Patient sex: M
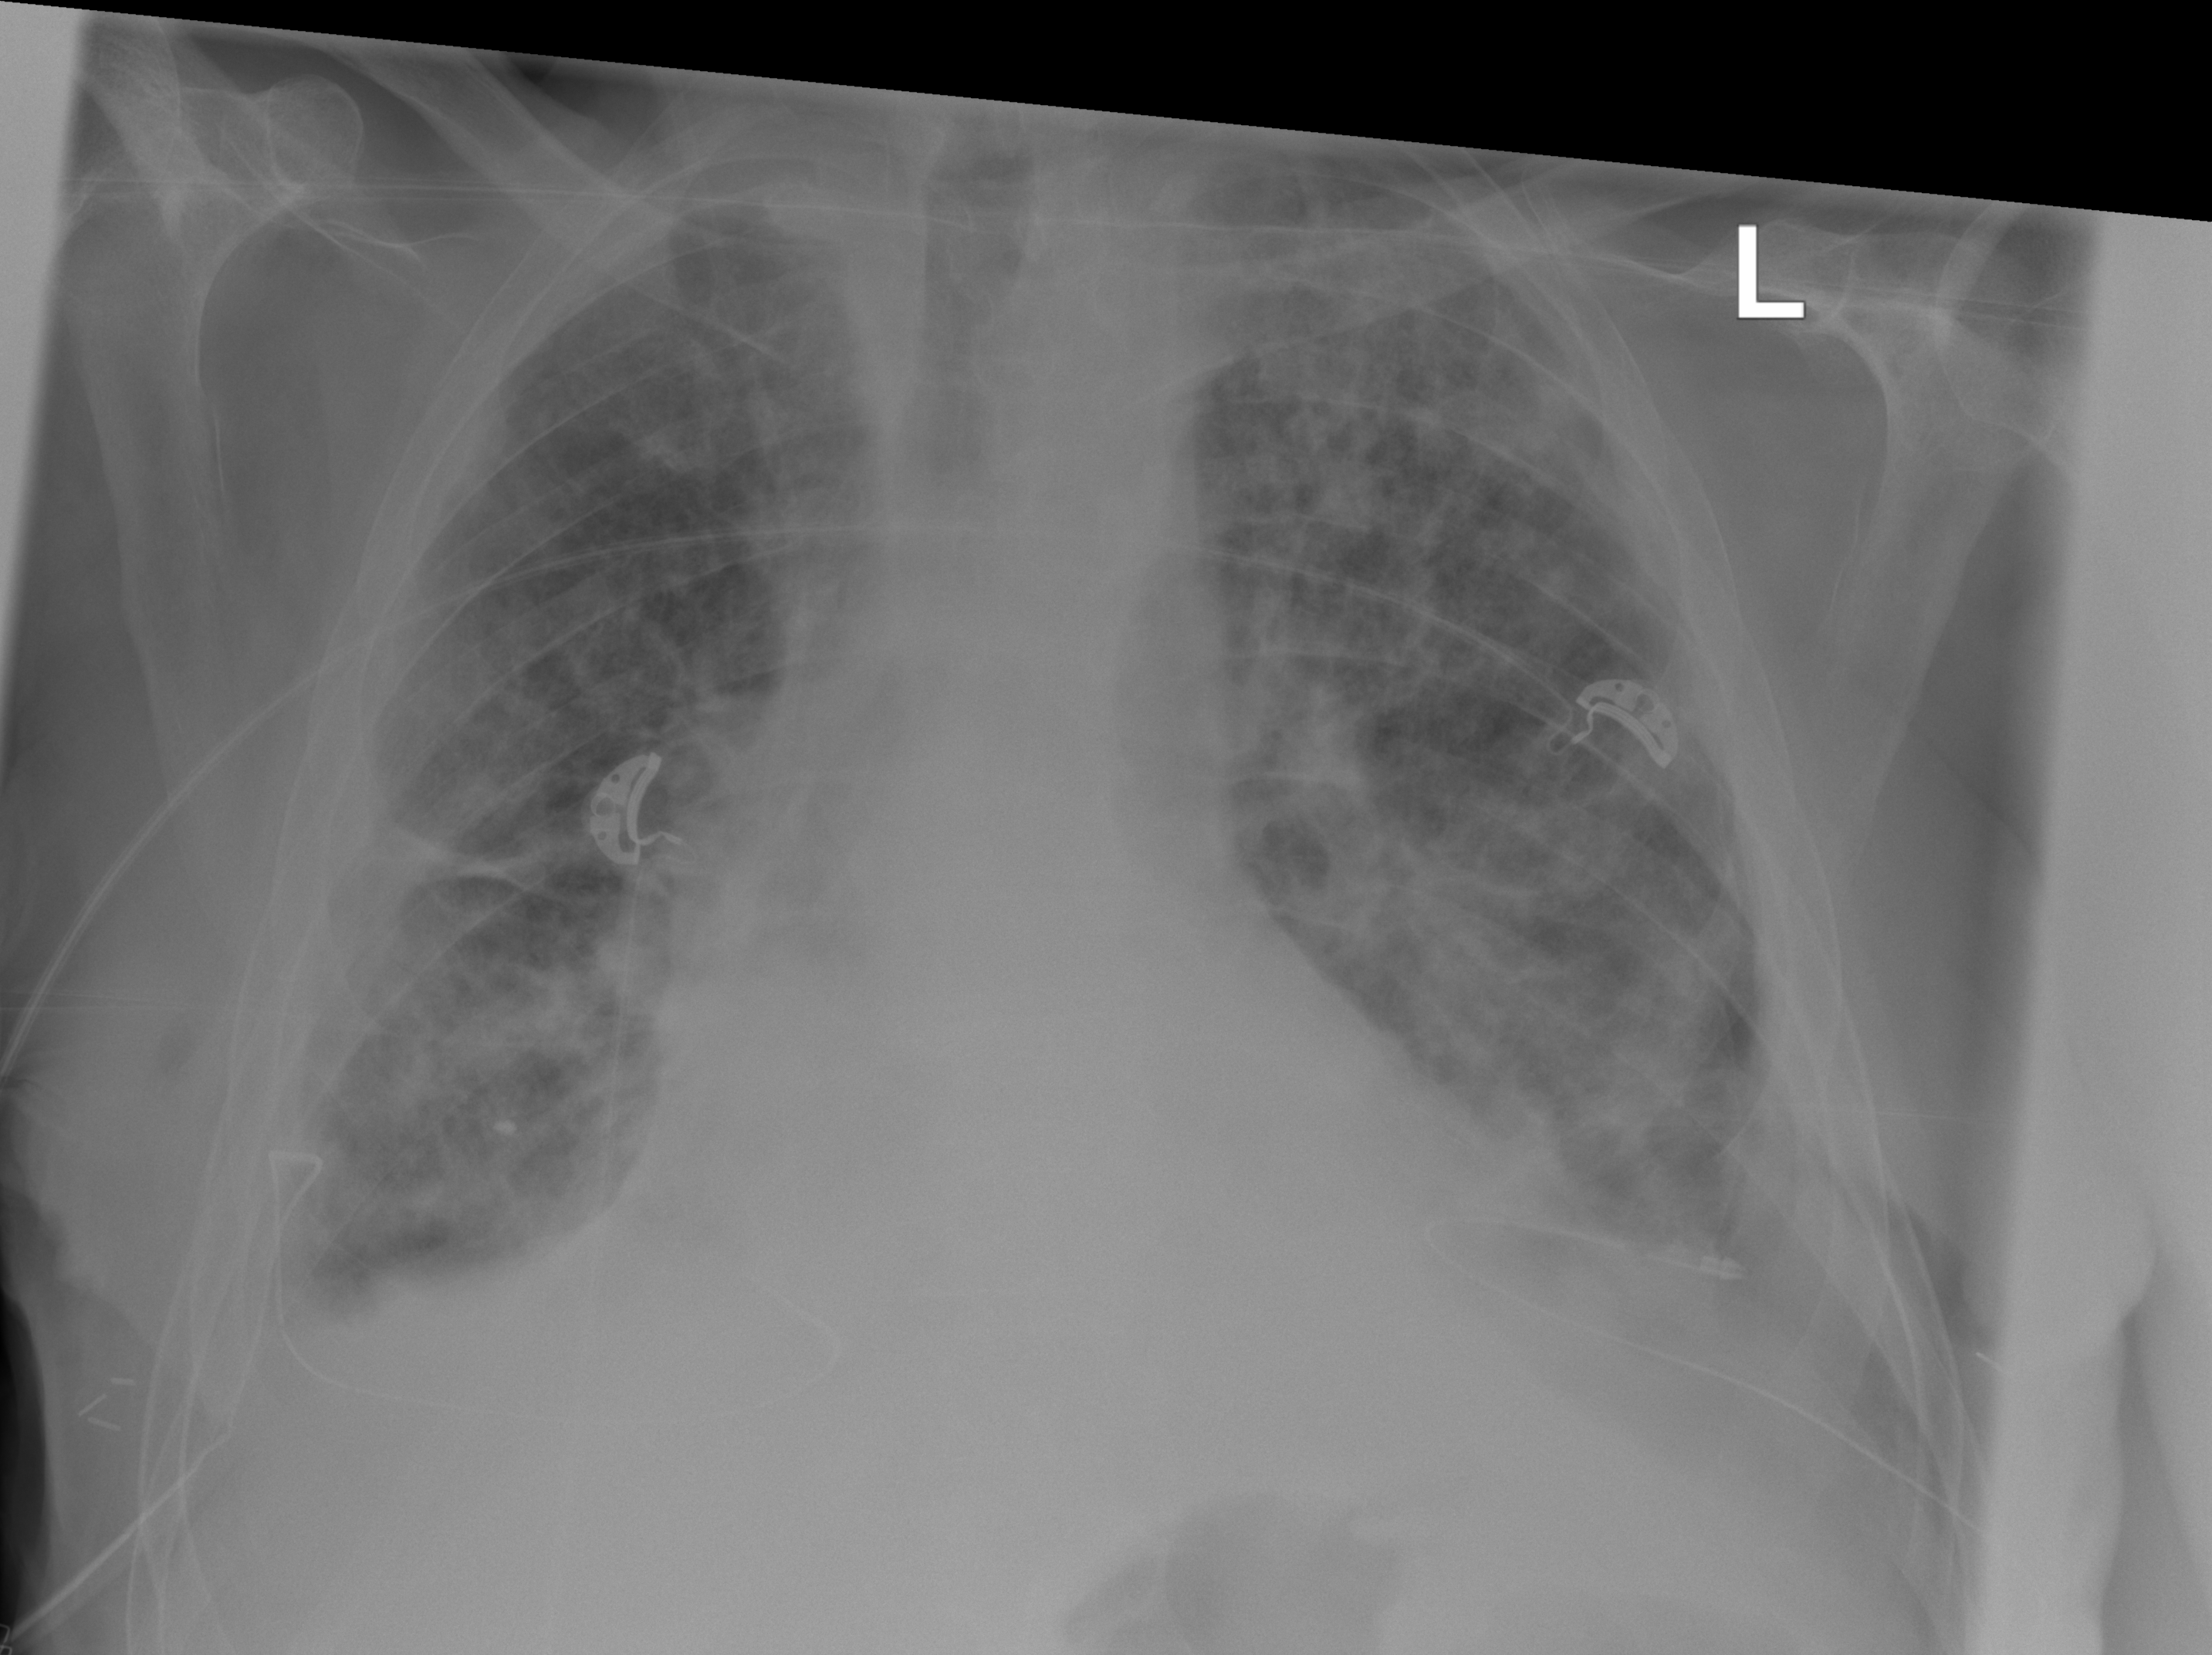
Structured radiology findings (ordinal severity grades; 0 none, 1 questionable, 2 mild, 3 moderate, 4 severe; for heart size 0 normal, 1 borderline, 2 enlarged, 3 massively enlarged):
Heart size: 2
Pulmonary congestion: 2
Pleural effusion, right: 2
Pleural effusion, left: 2
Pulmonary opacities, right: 0
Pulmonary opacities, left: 0
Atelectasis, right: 1
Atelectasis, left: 1